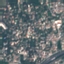
Land use / land cover: Residential